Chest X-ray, PA view. Patient: 30 years old, sex F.
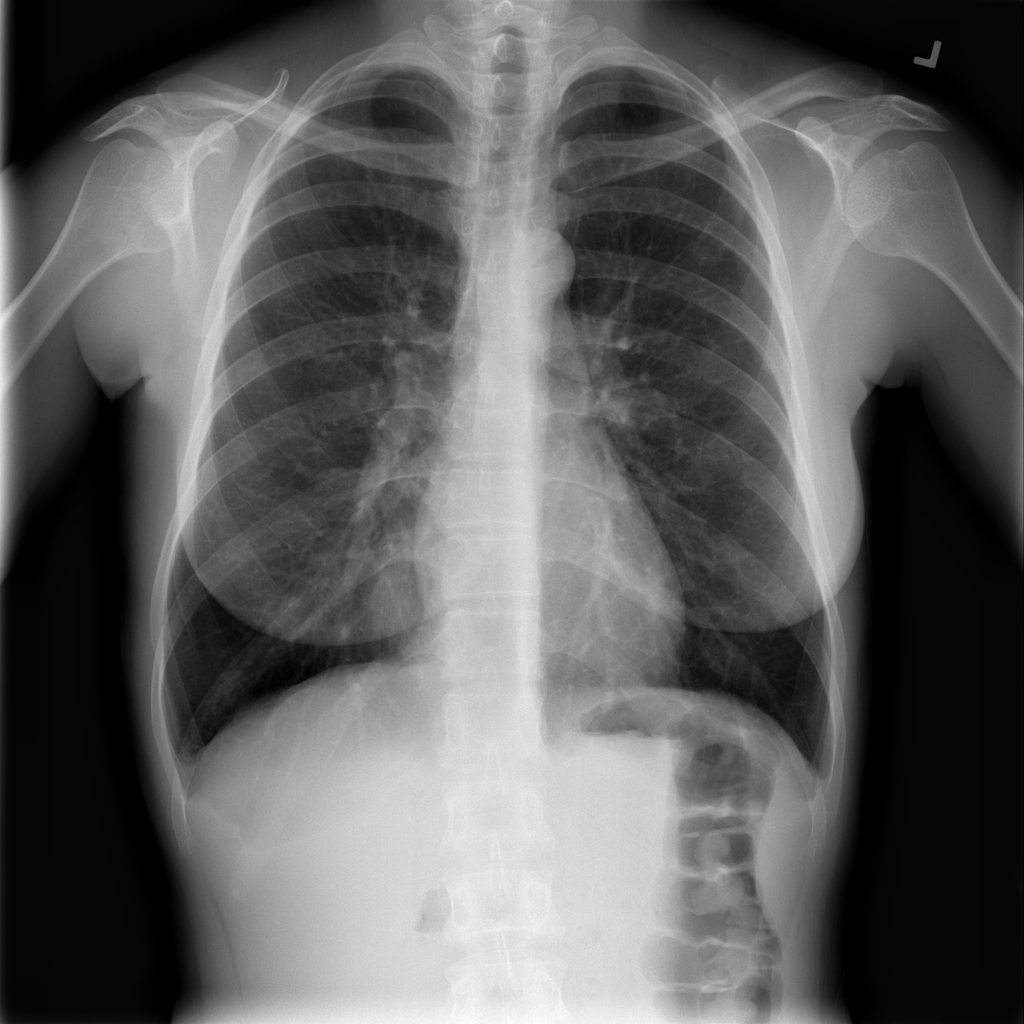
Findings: Infiltration